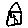
Label: house